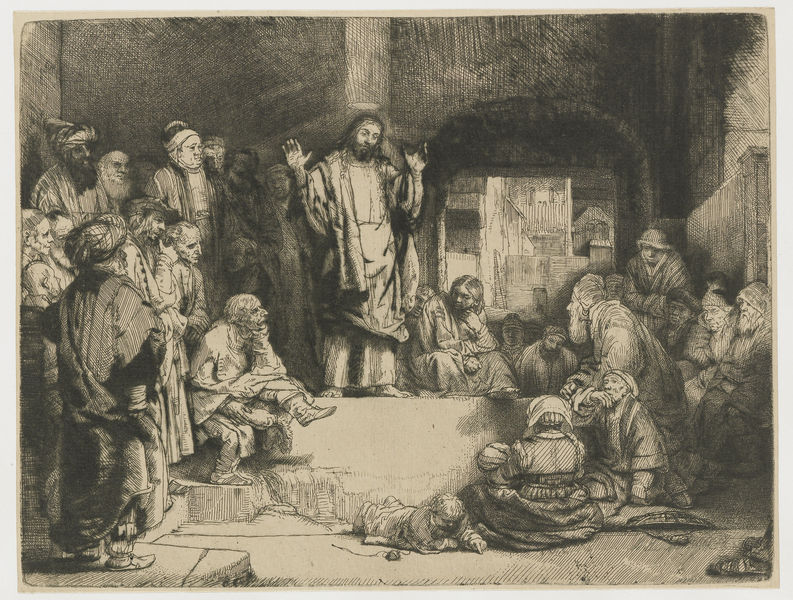
Titel: De predikende Christus ('La Petite Tombe')
Künstler: Rembrandt Harmensz. van Rijn
Standort: Amsterdam
Institution: Rijksmuseum
Schlagwörter: frauen, menschen, frau, männer, säule, zeichnung, haus, versammlung, alte, kleidung, rembrandt, innenraum, niederlande, sitzend, stehend, familie, kind, kinder, mauer, tor, keller, radierung, stich, tracht, prediger, christus, jesus, segnen, drinnen, zuhörer, predigen, wunder, zuhörend